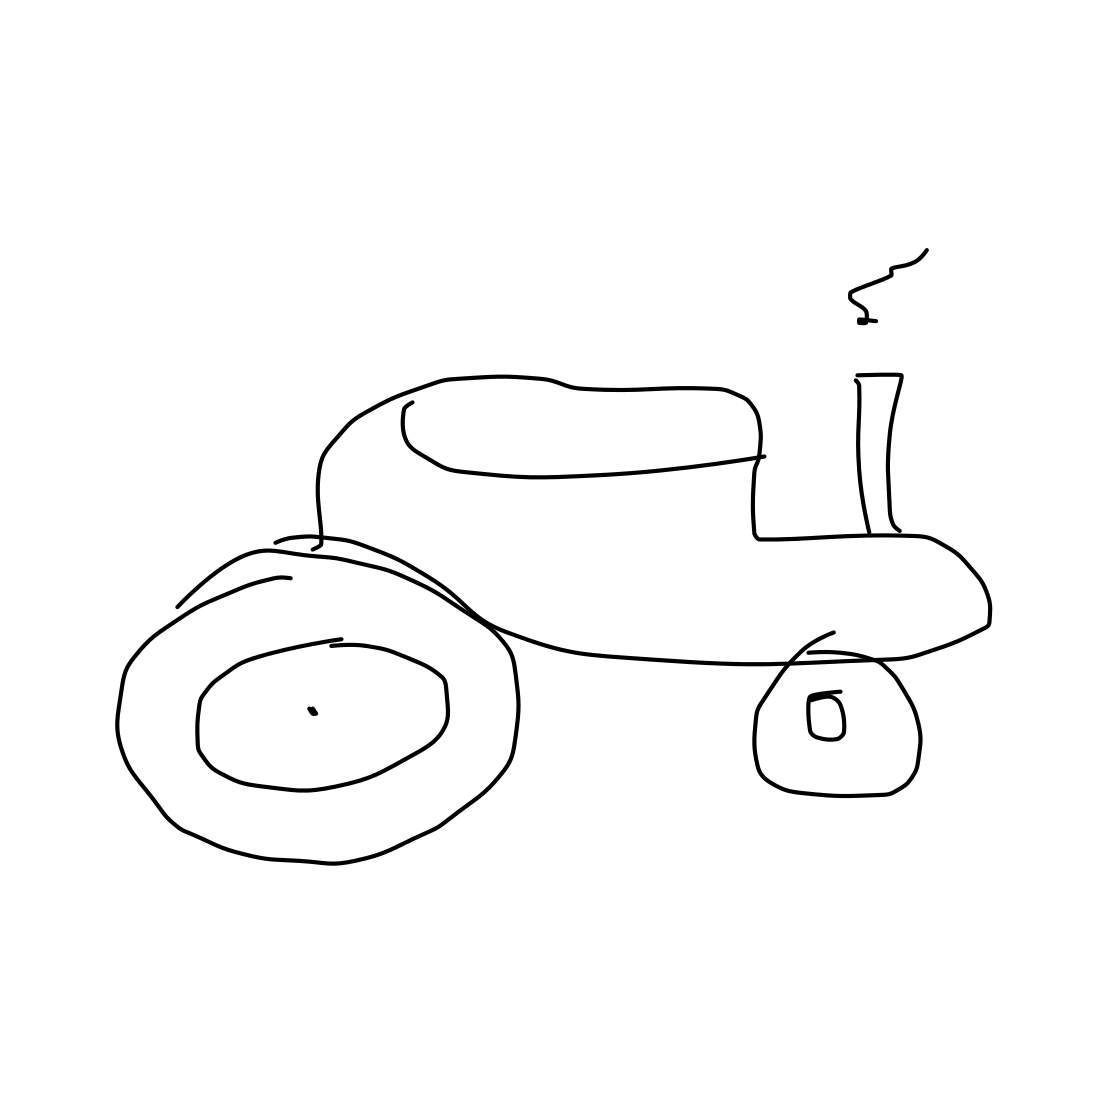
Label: tractor